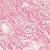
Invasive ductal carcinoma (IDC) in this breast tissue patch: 0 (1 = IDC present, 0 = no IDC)